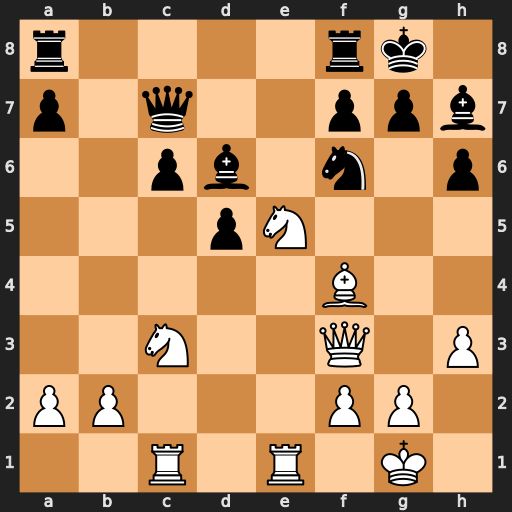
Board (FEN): r4rk1/p1q2ppb/2pb1n1p/3pN3/5B2/2N2Q1P/PP3PP1/2R1R1K1
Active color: w
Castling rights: -
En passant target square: -
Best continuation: Nb5 cxb5 Rxc7